Field crop: tomato
Growth stage: 2
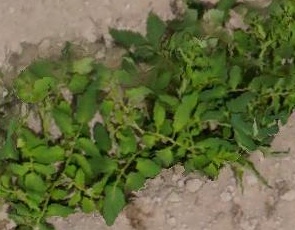
Species: tomato